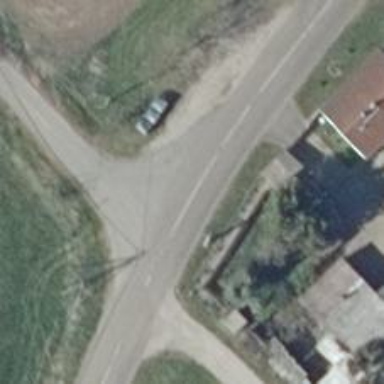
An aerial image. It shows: Unclassified road.